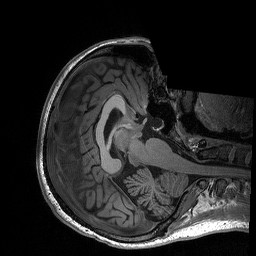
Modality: T1w
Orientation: axial
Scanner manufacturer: siemens
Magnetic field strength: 3 T